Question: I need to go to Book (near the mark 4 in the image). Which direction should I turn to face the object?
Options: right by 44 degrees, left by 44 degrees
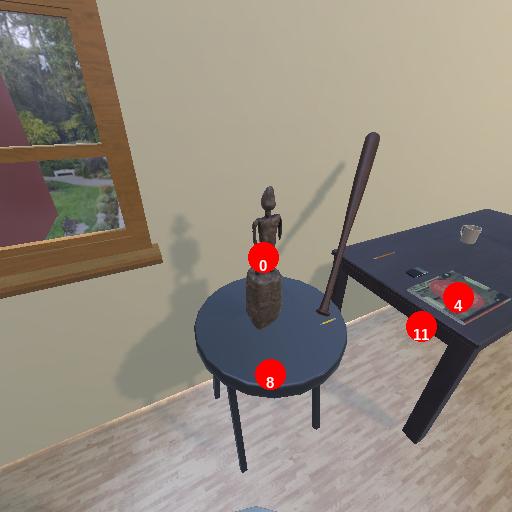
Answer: right by 44 degrees